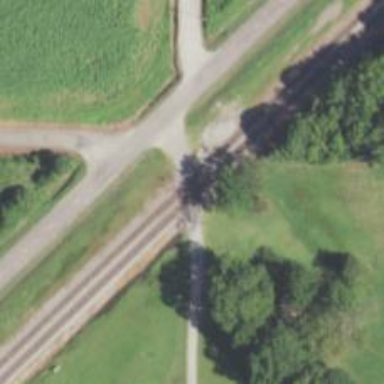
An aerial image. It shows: Railway track.